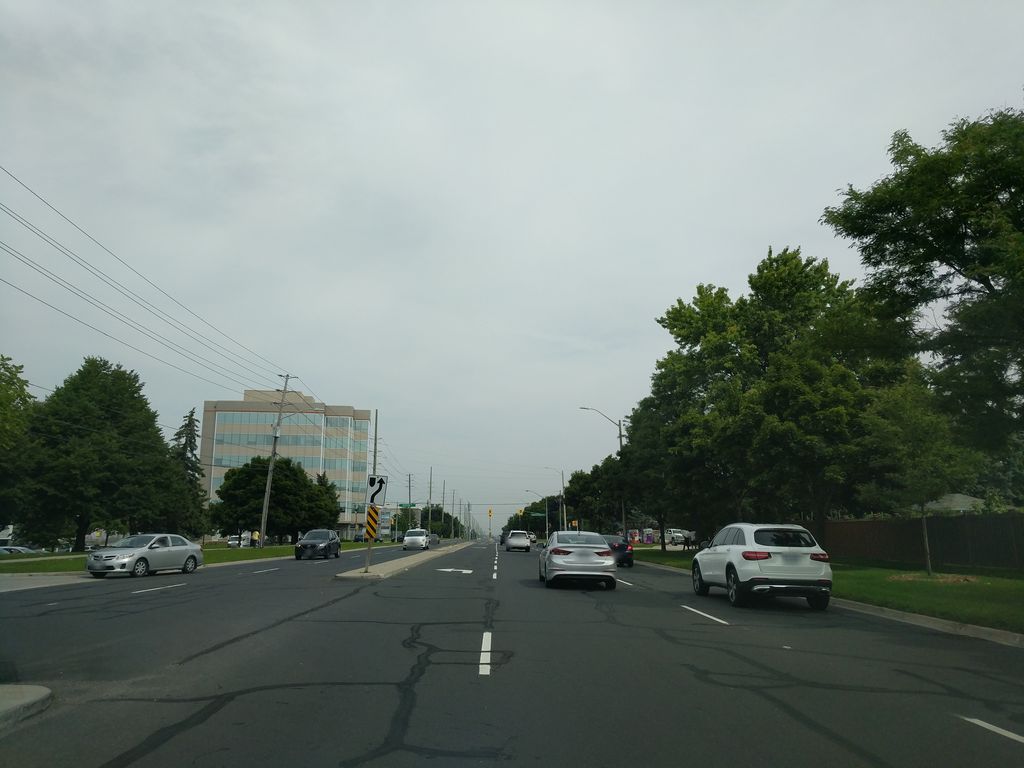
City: toronto